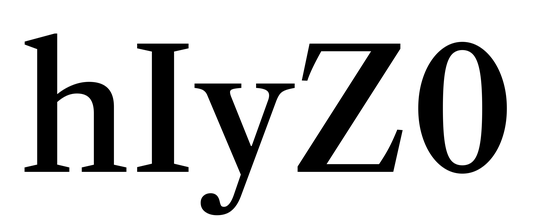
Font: LibreCaslonText_Medium